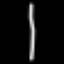
Label: line